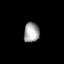
Tissue: lung
Cell type: Myeloid cells
Senescence score: 0.1926
Nuclear area (px): 300
Mean DAPI intensity: 163.147